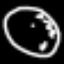
Label: clock